Question: I'm using UnivariateSpline to construct piecewise polynomials for some data that I have. I would then like to use these splines in other programs (either in C or FORTRAN) and so I would like to understand the equation behind the generated spline.
Here is my code:
'''
import numpy as np
import scipy as sp
from scipy.interpolate import UnivariateSpline
import matplotlib.pyplot as plt
import bisect
data = np.loadtxt('test_C12H26.dat')
Tmid = 800.0
print "Tmid", Tmid
nmid = bisect.bisect(data[:,0],Tmid)
fig = plt.figure()
plt.plot(data[:,0], data[:,7],ls='',marker='o',markevery=20)
npts = len(data[:,0])
#print "npts", npts
w = np.ones(npts)
w[0] = 100
w[nmid] = 100
w[npts-1] = 100
spline1 = UnivariateSpline(data[:nmid,0],data[:nmid,7],s=1,w=w[:nmid])
coeffs = spline1.get_coeffs()
print coeffs
print spline1.get_knots()
print spline1.get_residual()
print coeffs[0] + coeffs[1] * (data[0,0] - data[0,0]) + coeffs[2] * (data[0,0] - data[0,0])**2 + coeffs[3] * (data[0,0] - data[0,0])**3, data[0,7]
print coeffs[0] + coeffs[1] * (data[nmid,0] - data[0,0]) + coeffs[2] * (data[nmid,0] - data[0,0])**2 + coeffs[3] * (data[nmid,0] - data[0,0])**3, data[nmid,7]
print Tmid,data[-1,0]
spline2 = UnivariateSpline(data[nmid-1:,0],data[nmid-1:,7],s=1,w=w[nmid-1:])
print spline2.get_coeffs()
print spline2.get_knots()
print spline2.get_residual()
plt.plot(data[:,0],spline1(data[:,0]))
plt.plot(data[:,0],spline2(data[:,0]))
plt.savefig('test.png')
'''

And here is the resulting plot. I believe I have valid splines for each interval but it looks like my spline equation is not correct... I can't find any reference to what it is supposed to be in the scipy documentation. Anybody knows? Thanks !
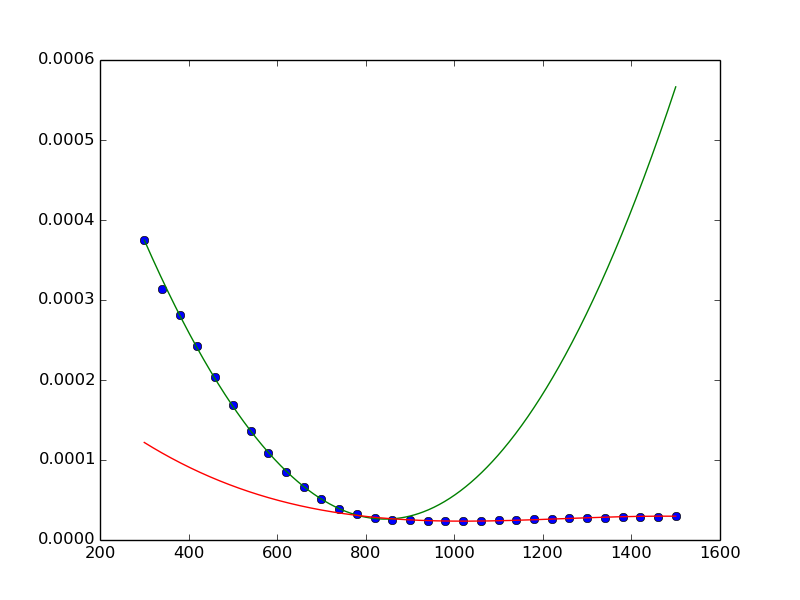
Answer: The <URL>, from which one can easily generate the spline curve by multiplying the coefficients with the highest-order basis functions and summing:
'''
def bspleval(x, knots, coeffs, order, debug=False):
'''
Evaluate a B-spline at a set of points.
Parameters
----------
x : list or ndarray
The set of points at which to evaluate the spline.
knots : list or ndarray
The set of knots used to define the spline.
coeffs : list of ndarray
The set of spline coefficients.
order : int
The order of the spline.
Returns
-------
y : ndarray
The value of the spline at each point in x.
'''
k = order
t = knots
m = alen(t)
npts = alen(x)
B = zeros((m-1,k+1,npts))
if debug:
print('k=%i, m=%i, npts=%i' % (k, m, npts))
print('t=', t)
print('coeffs=', coeffs)
## Create the zero-order B-spline basis functions.
for i in range(m-1):
B[i,0,:] = float64(logical_and(x >= t[i], x < t[i+1]))
if (k == 0):
B[m-2,0,-1] = 1.0
## Next iteratively define the higher-order basis functions, working from lower order to higher.
for j in range(1,k+1):
for i in range(m-j-1):
if (t[i+j] - t[i] == 0.0):
first_term = 0.0
else:
first_term = ((x - t[i]) / (t[i+j] - t[i])) * B[i,j-1,:]
if (t[i+j+1] - t[i+1] == 0.0):
second_term = 0.0
else:
second_term = ((t[i+j+1] - x) / (t[i+j+1] - t[i+1])) * B[i+1,j-1,:]
B[i,j,:] = first_term + second_term
B[m-j-2,j,-1] = 1.0
if debug:
plt.figure()
for i in range(m-1):
plt.plot(x, B[i,k,:])
plt.title('B-spline basis functions')
## Evaluate the spline by multiplying the coefficients with the highest-order basis functions.
y = zeros(npts)
for i in range(m-k-1):
y += coeffs[i] * B[i,k,:]
if debug:
plt.figure()
plt.plot(x, y)
plt.title('spline curve')
plt.show()
return(y)
'''
To give an example of how this can be used with Scipy's existing univariate spline functions, the following is an example script. This takes the input data and uses Scipy's functional and also its object-oriented approach to spline fitting. Taking the coefficients and knot points from either of the two and using these as inputs to our manually-calculated routine 'bspleval', we reproduce the same curve that they do. Note that the difference between the manually evaluated curve and Scipy's evaluation method is so small that it is almost certainly floating-point noise.
'''
x = array([-273.0, -176.4, -79.8, 16.9, 113.5, 210.1, 306.8, 403.4, 500.0])
y = array([2.25927498e-53, 2.56028619e-03, 8.64512988e-01, 6.27456769e+00, 1.73894734e+01,
3.29052124e+01, 5.14612316e+01, 7.20531200e+01, 9.40718450e+01])
x_nodes = array([-273.0, -263.5, -234.8, -187.1, -120.3, -34.4, 70.6, 194.6, 337.8, 500.0])
y_nodes = array([2.25927498e-53, 3.83520726e-46, 8.46685318e-11, 6.10568083e-04, 1.82380809e-01,
2.66344008e+00, 1.18164677e+01, 3.01811501e+01, 5.78812583e+01, 9.40718450e+01])
## Now get scipy's spline fit.
k = 3
tck = splrep(x_nodes, y_nodes, k=k, s=0)
knots = tck[0]
coeffs = tck[1]
print('knot points=', knots)
print('coefficients=', coeffs)
## Now try scipy's object-oriented version. The result is exactly the same as "tck": the knots are the
## same and the coeffs are the same, they are just queried in a different way.
uspline = UnivariateSpline(x_nodes, y_nodes, s=0)
uspline_knots = uspline.get_knots()
uspline_coeffs = uspline.get_coeffs()
## Here are scipy's native spline evaluation methods. Again, "ytck" and "y_uspline" are exactly equal.
ytck = splev(x, tck)
y_uspline = uspline(x)
y_knots = uspline(knots)
## Now let's try our manually-calculated evaluation function.
y_eval = bspleval(x, knots, coeffs, k, debug=False)
plt.plot(x, ytck, label='tck')
plt.plot(x, y_uspline, label='uspline')
plt.plot(x, y_eval, label='manual')
## Next plot the knots and nodes.
plt.plot(x_nodes, y_nodes, 'ko', markersize=7, label='input nodes') ## nodes
plt.plot(knots, y_knots, 'mo', markersize=5, label='tck knots') ## knots
plt.xlim((-300.0,530.0))
plt.legend(loc='best', prop={'size':14})
plt.figure()
plt.title('difference')
plt.plot(x, ytck-y_uspline, label='tck-uspl')
plt.plot(x, ytck-y_eval, label='tck-manual')
plt.legend(loc='best', prop={'size':14})
plt.show()
'''